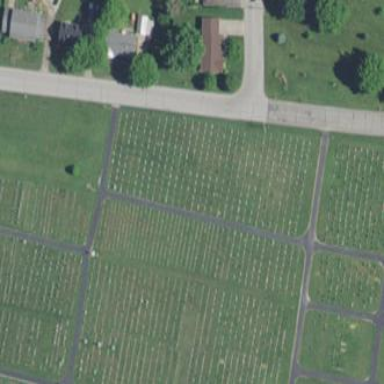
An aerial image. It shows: Cemetery.